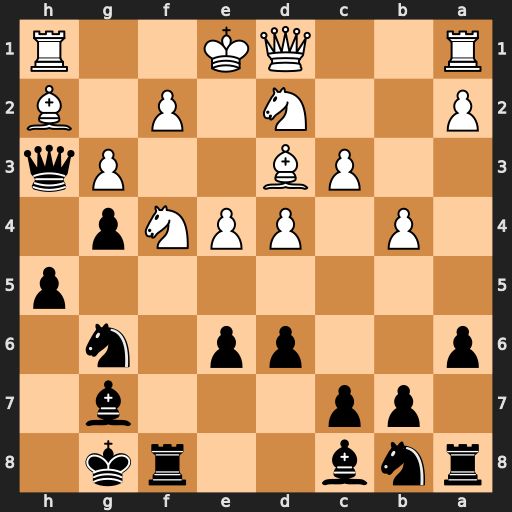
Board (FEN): rnb2rk1/1pp3b1/p2pp1n1/7p/1P1PPNp1/2PB2Pq/P2N1P1B/R2QK2R
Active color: b
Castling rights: KQ
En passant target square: -
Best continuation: Nxf4 gxf4 Qxd3